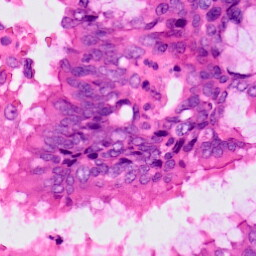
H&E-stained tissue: Lung